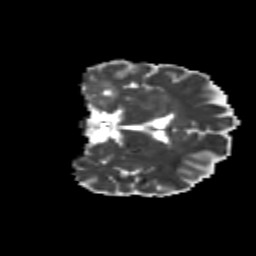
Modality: MD
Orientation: coronal
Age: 49
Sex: female
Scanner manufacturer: siemens
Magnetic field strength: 3 T
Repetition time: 8.6 s
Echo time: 0.095 s